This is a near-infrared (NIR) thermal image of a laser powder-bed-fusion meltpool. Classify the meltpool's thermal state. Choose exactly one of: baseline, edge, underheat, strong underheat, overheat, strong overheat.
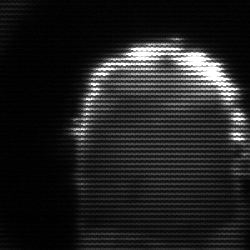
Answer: baseline